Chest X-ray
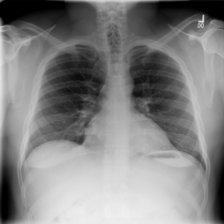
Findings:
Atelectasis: negative
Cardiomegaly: negative
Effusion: negative
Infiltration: negative
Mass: negative
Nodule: negative
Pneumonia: negative
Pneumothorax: negative
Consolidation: negative
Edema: negative
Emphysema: negative
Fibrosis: negative
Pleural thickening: negative
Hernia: negative